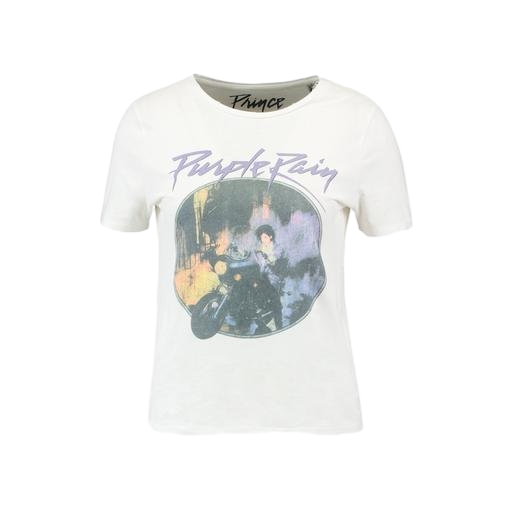
purple rocker tee, purple logo t-shirt, black iris graphic t-shirt only macy, white background